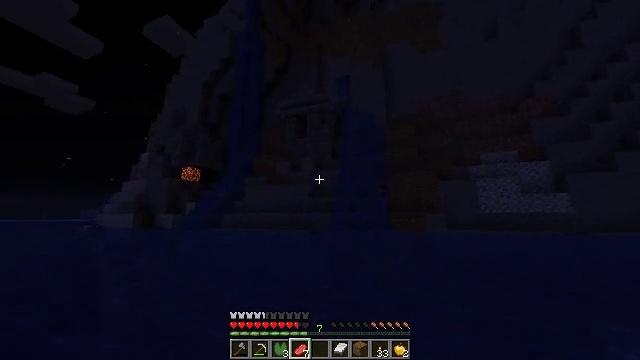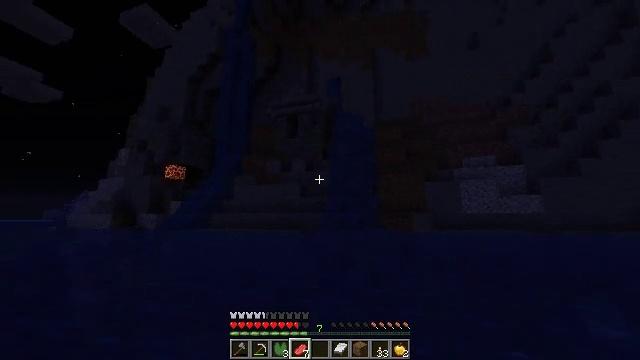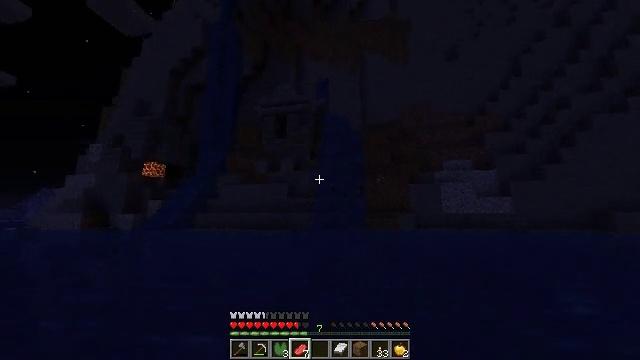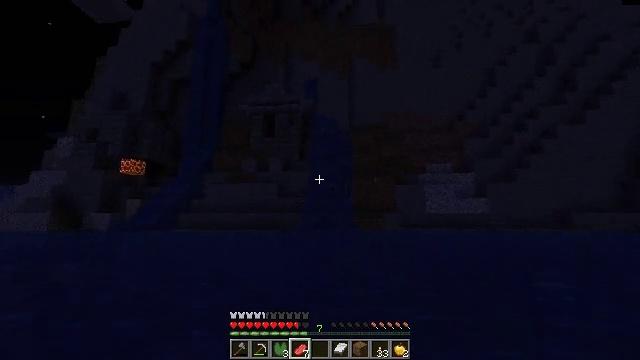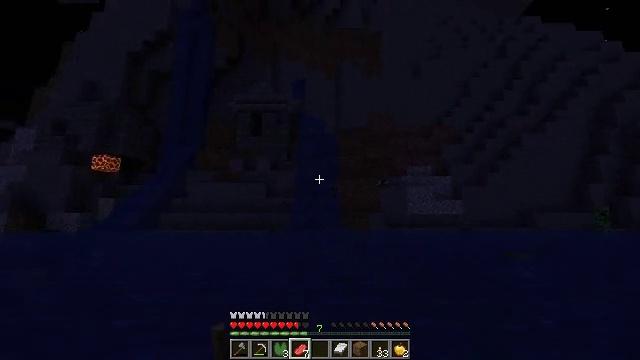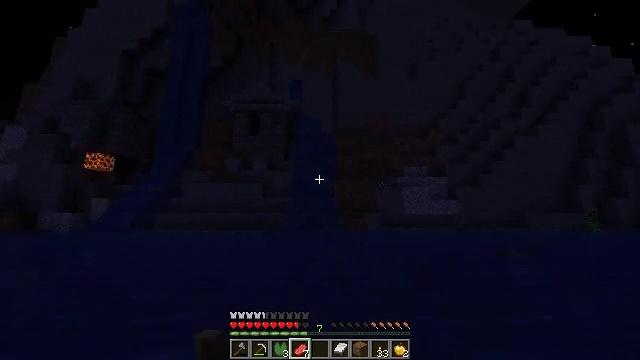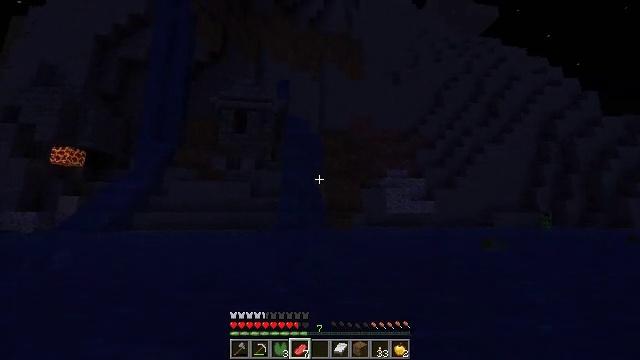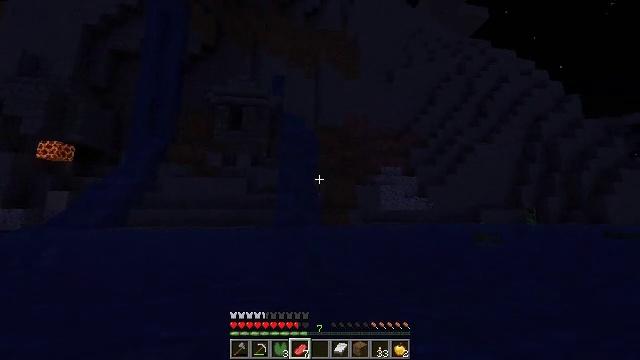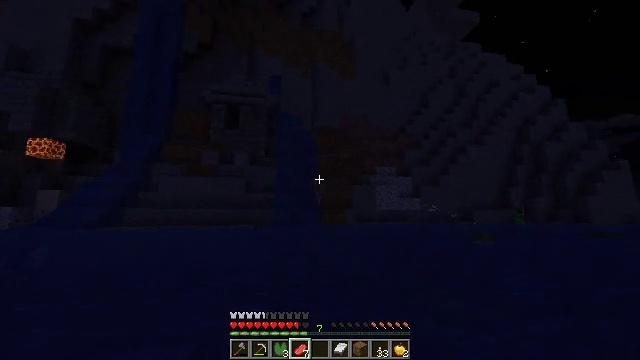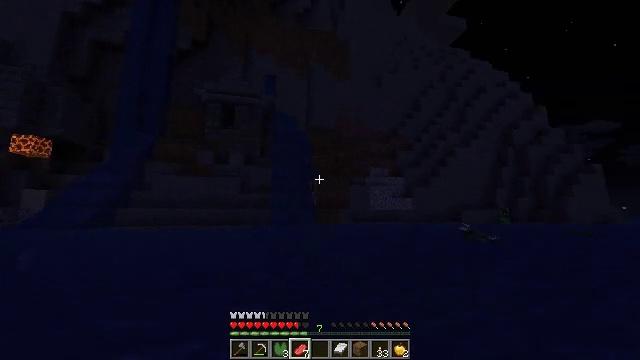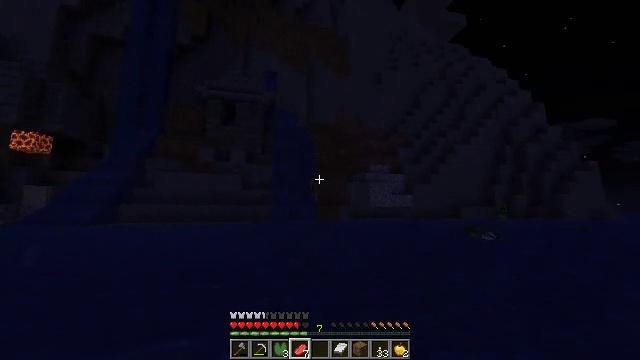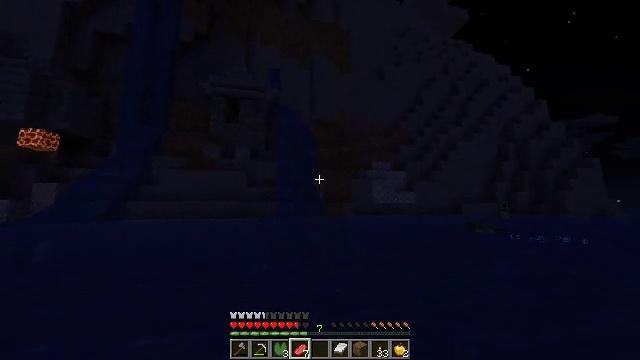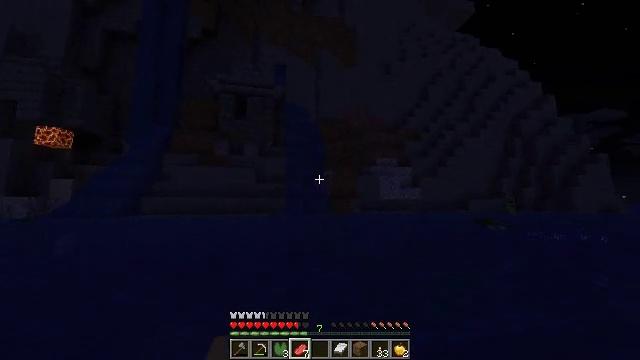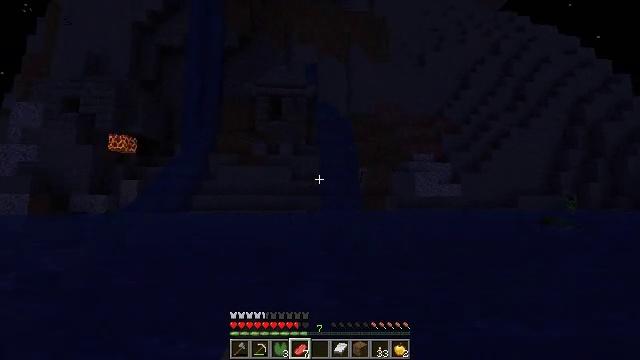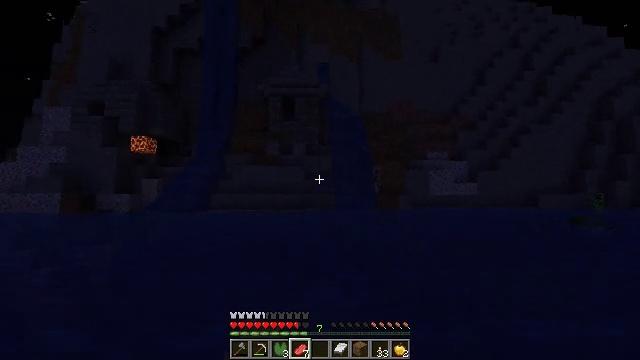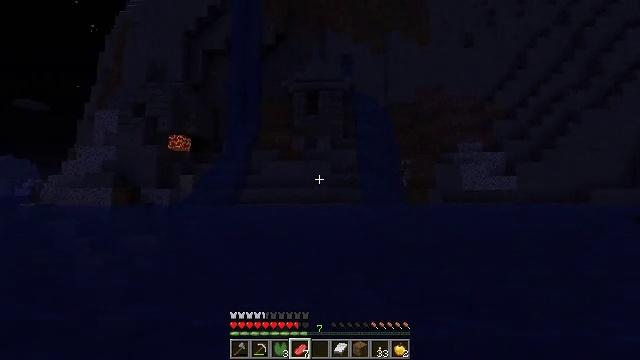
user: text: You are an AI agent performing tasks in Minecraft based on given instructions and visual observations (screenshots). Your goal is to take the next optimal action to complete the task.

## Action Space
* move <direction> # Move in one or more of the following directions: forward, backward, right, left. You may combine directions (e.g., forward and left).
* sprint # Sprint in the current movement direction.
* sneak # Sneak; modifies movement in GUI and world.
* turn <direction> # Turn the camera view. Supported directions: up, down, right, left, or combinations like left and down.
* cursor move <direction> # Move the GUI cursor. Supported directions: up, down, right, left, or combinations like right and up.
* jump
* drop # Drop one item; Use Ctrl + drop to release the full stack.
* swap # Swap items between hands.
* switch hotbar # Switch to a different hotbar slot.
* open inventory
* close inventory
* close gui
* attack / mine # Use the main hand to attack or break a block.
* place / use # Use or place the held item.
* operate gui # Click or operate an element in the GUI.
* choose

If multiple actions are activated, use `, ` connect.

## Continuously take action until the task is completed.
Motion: motion action
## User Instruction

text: Dig through mossy stone bricks.
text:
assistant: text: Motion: move forward and move right, sprint
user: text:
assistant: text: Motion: move forward, sprint
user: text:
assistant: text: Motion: move forward, sprint
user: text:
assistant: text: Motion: move forward, sprint
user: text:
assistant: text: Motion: move forward, sprint
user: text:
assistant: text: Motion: move forward, sprint
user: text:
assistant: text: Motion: move forward, sprint
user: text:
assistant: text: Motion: move forward, sprint
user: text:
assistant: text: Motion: move forward, sprint
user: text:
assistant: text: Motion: move forward, sprint
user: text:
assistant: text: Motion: move forward, sprint, turn left
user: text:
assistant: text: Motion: move forward, sprint, turn left and down
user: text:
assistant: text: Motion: move forward, sprint, turn left
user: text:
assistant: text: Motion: move forward, sprint, turn left
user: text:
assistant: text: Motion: move forward, sprint, turn left and down
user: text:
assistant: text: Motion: move forward, sprint, turn left
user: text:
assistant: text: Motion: move forward, sprint, turn left
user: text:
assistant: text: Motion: move forward, sprint
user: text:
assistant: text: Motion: move forward, sprint
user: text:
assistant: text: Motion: move forward, sprint
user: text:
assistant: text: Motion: move forward, sprint
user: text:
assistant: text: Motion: move forward, sprint
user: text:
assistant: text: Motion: move forward, sprint
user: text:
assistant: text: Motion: move forward, sprint
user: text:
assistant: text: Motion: move forward, sprint, turn left
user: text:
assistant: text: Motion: move forward, sprint
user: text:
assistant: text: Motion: move forward, sprint
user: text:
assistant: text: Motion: move forward, sprint
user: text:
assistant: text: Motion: move forward, sprint
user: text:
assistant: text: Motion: move forward, sprint